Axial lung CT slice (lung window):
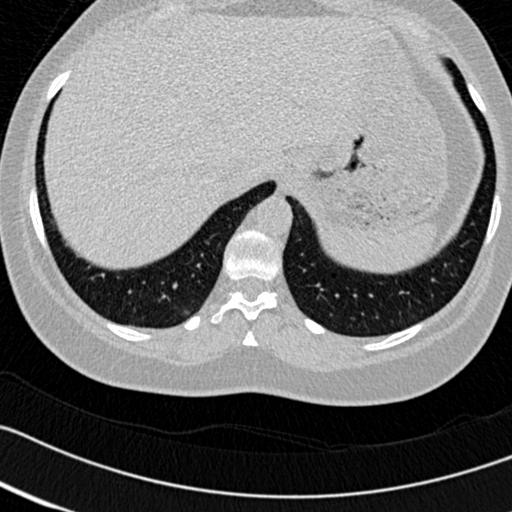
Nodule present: no